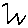
Label: zigzag